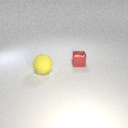
large yellow rubber sphere in front of small red metal cube